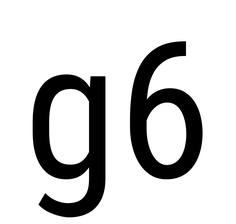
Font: Roboto_Condensed_Regular